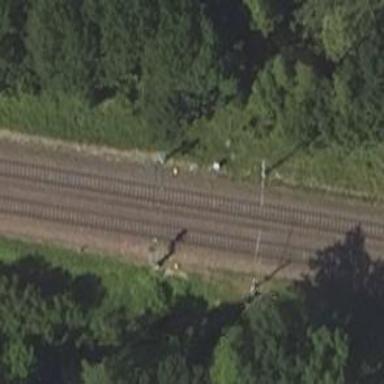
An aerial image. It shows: Railway signal.